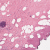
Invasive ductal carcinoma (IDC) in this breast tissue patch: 0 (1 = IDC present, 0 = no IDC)